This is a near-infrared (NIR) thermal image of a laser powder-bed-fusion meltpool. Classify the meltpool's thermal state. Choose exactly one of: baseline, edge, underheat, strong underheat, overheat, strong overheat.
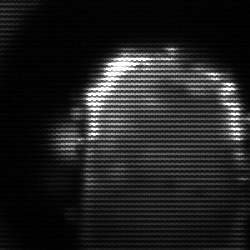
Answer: baseline